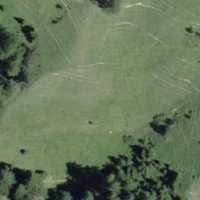
EUNIS habitat code: 26
Species observed at this site:
Dactylorhiza maculata
Ajuga pyramidalis